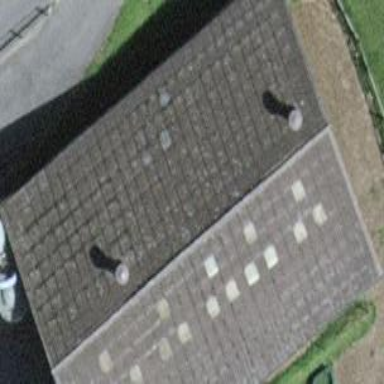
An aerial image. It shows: Barn.